Question: I am trying to create a twist effect (not rotate) for the blade but it doesn't work at all. In particular, I am trying to use 'glRotatef' function to rotate the axis and make it appear as blade is twisting.
Any help would be great.

'''
#include <GL/glut.h>
#include <math.h>
#include <stdio.h>
#include <stdlib.h>
#define PI 3.<PHONE>
static GLfloat lpos[] = { 0.0, 0.0, 4.0, 1.0 };
static GLfloat white[] = { 1.0, 1.0, 1.0, 1.0 };
static GLfloat black[] = { 0.0, 0.0, 0.0, 1.0 };
static GLfloat red[] = { 1.0, 0.0, 0.0, 1.0 };
static GLfloat yellow[] = { 1.0, 1.0, 0.0, 1.0 };
static float alpha = 0.0;
static float beta = PI / 6.0;
static float zoom = 10.0;
static bool lightSource = true;
float twistConstant = 0;
float rotateConstant = 0;
float numberOfObj = 3;
float numberOfTriangles = 1;
static GLdouble cpos[3];
void DrawTopTriangleSet(){
glMaterialfv(GL_FRONT, GL_EMISSION, black);
glMaterialfv(GL_BACK, GL_EMISSION, black);
glMaterialfv(GL_FRONT, GL_AMBIENT_AND_DIFFUSE, yellow);
glMaterialfv(GL_BACK, GL_AMBIENT_AND_DIFFUSE, yellow);
glBegin(GL_TRIANGLE_STRIP);
for (int i = 180; i >= 0; i = i - numberOfTriangles){
if (i > 90){
glPushMatrix();
glLoadIdentity();
glRotatef(i, 1, 0, 0);
glPopMatrix();
}
glNormal3f(0, sin(PI / 4 + twistConstant), cos(PI / 4 + twistConstant - PI / 4));
glVertex3f(i*PI / 180, 0, 0.5*sin(i*PI / 180));
glVertex3f(i*PI / 180, 0.5*sin(i*PI / 180), twistConstant*-sin(i*PI / 180));
}
glEnd();
}
void DrawBottomTriangleSet(){
glMaterialfv(GL_FRONT, GL_EMISSION, black);
glMaterialfv(GL_BACK, GL_EMISSION, black);
glMaterialfv(GL_FRONT, GL_AMBIENT_AND_DIFFUSE, yellow);
glMaterialfv(GL_BACK, GL_AMBIENT_AND_DIFFUSE, yellow);
glBegin(GL_TRIANGLE_STRIP);
for (int i = 180; i >= 0; i = i - numberOfTriangles){
if (i > 90){
glPushMatrix();
glLoadIdentity();
glRotatef(i, 1, 0, 0);
glPopMatrix();
}
glNormal3f(0, -sin(PI / 4 + twistConstant), cos(PI / 4 + twistConstant - PI / 4));
glVertex3f(i*PI / 180, -0.5*sin(i*PI / 180), twistConstant*sin(i*PI / 180));
glVertex3f(i*PI / 180, 0, 0.5*sin(i*PI / 180));
}
glEnd();
}
void DrawBackTriangleSet(){
glMaterialfv(GL_FRONT, GL_EMISSION, black);
glMaterialfv(GL_BACK, GL_EMISSION, black);
glMaterialfv(GL_FRONT, GL_AMBIENT_AND_DIFFUSE, yellow);
glMaterialfv(GL_BACK, GL_AMBIENT_AND_DIFFUSE, yellow);
glBegin(GL_TRIANGLE_STRIP);
for (int i = 180; i >= 0; i = i - numberOfTriangles){
if (i > 90){
glPushMatrix();
glLoadIdentity();
glRotatef(i, 1, 0, 0);
glPopMatrix();
}
glNormal3f(0, 5 * sin(PI - twistConstant), 5 * cos(PI - twistConstant));
glVertex3f(i*PI / 180, 0.5*sin(i*PI / 180), twistConstant*-sin(i*PI / 180));
glVertex3f(i*PI / 180, -0.5*sin(i*PI / 180), twistConstant*sin(i*PI / 180));
}
glEnd();
}
void DrawInsideTriangleSet(){
glMaterialfv(GL_FRONT, GL_EMISSION, black);
glMaterialfv(GL_BACK, GL_EMISSION, black);
glBegin(GL_TRIANGLE_STRIP);
for (int i = 180; i >= 0; i = i - numberOfTriangles){
if (i > 90){
glPushMatrix();
glLoadIdentity();
glRotatef(i, 1, 0, 0);
glPopMatrix();
}
glVertex3f(i*PI / 180, 0.5*sin(i*PI / 180), twistConstant*-sin(i*PI / 180));
glVertex3f(i*PI / 180, 0, 0.5*sin(i*PI / 180));
glVertex3f(i*PI / 180, -0.5*sin(i*PI / 180), twistConstant*sin(i*PI / 180));
}
glEnd();
}
void writemessage()
{
printf(" X => x++ <= Move light source in direction of +X
");
printf(" Y => y++ <= Move light source in direction of +Y
");
printf(" Z => z++ <= Move light source in direction of +Z
");
printf("
");
printf("^X => x-- <= Move light source in direction of -X
");
printf("^Y => y-- <= Move light source in direction of -Y
");
printf("^Z => z-- <= Move light source in direction of -Z
");
printf("
");
printf(" ^ => Move camera up
");
printf(" > => Move camera right
");
printf(" < => Move camera left
");
printf(" down arrow => Move camera down
");
printf("
");
printf(" t => More Twist
");
printf(" f => Less Twist
");
printf("
");
printf(" q => More Propeller
");
printf(" f => Less Propeller
");
printf("
");
printf(" w => More Triangles
");
printf(" s => Less Triangles
");
printf("
");
printf(" 0 => Toggling light source
");
printf("
");
printf(" r => Rotates Propeller
");
printf("
");
printf(" You can not move the light source when the light source is off !!!");
}
void reshape(int w, int h)
{
glViewport(0, 0, (GLsizei)w, (GLsizei)h);
glMatrixMode(GL_PROJECTION);
glLoadIdentity();
gluPerspective(45.0, (GLfloat)w / (GLfloat)h, 0.01, 20.0);
glMatrixMode(GL_MODELVIEW);
}
void display(void)
{
glClear(GL_COLOR_BUFFER_BIT | GL_DEPTH_BUFFER_BIT);
glLoadIdentity();
cpos[0] = zoom * cos(beta) * sin(alpha);
cpos[1] = zoom * sin(beta);
cpos[2] = zoom * cos(beta) * cos(alpha);
gluLookAt(cpos[0], cpos[1], cpos[2], 0.0, 0.0, 0.0, 0.0, 1.0, 0.0);
if (lightSource == true){
glLightfv(GL_LIGHT0, GL_POSITION, lpos);
glMaterialfv(GL_FRONT, GL_EMISSION, white);
glPushMatrix();
glTranslatef(lpos[0], lpos[1], lpos[2]);
glutSolidSphere(0.1, 10, 8);
glPopMatrix();
glMaterialfv(GL_FRONT, GL_EMISSION, black);
}
glRotatef(rotateConstant, 0, 0, 1);
for (int i = 0; i < numberOfObj; i++){
glPushMatrix();
glRotatef(i * 360 / numberOfObj, 0, 0, 1);
DrawTopTriangleSet();
DrawBottomTriangleSet();
DrawBackTriangleSet();
DrawInsideTriangleSet();
glPopMatrix();
}
// Cone
glMaterialfv(GL_FRONT, GL_EMISSION, black);
glMaterialfv(GL_BACK, GL_EMISSION, black);
glMaterialfv(GL_FRONT, GL_AMBIENT_AND_DIFFUSE, red);
glMaterialfv(GL_BACK, GL_AMBIENT_AND_DIFFUSE, red);
glPushMatrix();
glTranslated(0, 0, -1.5);
glutSolidCone(1, 2, 50, 50);
glPopMatrix();
// Back of Cone
glMaterialfv(GL_FRONT, GL_EMISSION, black);
glMaterialfv(GL_BACK, GL_EMISSION, black);
glMaterialfv(GL_FRONT, GL_AMBIENT_AND_DIFFUSE, red);
glMaterialfv(GL_BACK, GL_AMBIENT_AND_DIFFUSE, red);
glBegin(GL_POLYGON);
glNormal3f(0, 0, 1);
for (int i = 0; i <= 360; i++)
{
glVertex3f(cos(i*PI / 180) * 1, sin(i*PI / 180) * 1, -1.5);
}
glEnd();
glutSwapBuffers();
glFlush();
}
void keyboard(unsigned char key, int x, int y)
{
switch (key) {
case 27:
exit(0);
break;
case 'x':
if (lightSource == true)
lpos[0] = lpos[0] + 0.2;
glutPostRedisplay();
break;
case 'X':
if (lightSource == true)
lpos[0] = lpos[0] - 0.2;
glutPostRedisplay();
break;
case 'y':
if (lightSource == true)
lpos[1] = lpos[1] + 0.2;
glutPostRedisplay();
break;
case 'Y':
if (lightSource == true)
lpos[1] = lpos[1] - 0.2;
glutPostRedisplay();
break;
case 'z':
if (lightSource == true)
lpos[2] = lpos[2] + 0.2;
glutPostRedisplay();
break;
case 'Z':
if (lightSource == true)
lpos[2] = lpos[2] - 0.2;
glutPostRedisplay();
break;
case '+':
if (zoom != 1.5)zoom = zoom - 0.5;
glutPostRedisplay();
break;
case '-':
if (zoom != 15)zoom = zoom + 0.5;
glutPostRedisplay();
break;
case '0':
if (lightSource == true){
glDisable(GL_LIGHT0);
lightSource = false;
}
else{
glEnable(GL_LIGHT0);
lightSource = true;
}
glutPostRedisplay();
break;
case 't':
if (twistConstant <= PI/4){
twistConstant = twistConstant + 0.05;
glutPostRedisplay();
}
break;
case 'f':
if (twistConstant >= 0){
twistConstant = twistConstant - 0.05;
glutPostRedisplay();
}
break;
case 'r':
rotateConstant = rotateConstant + 2;
glutPostRedisplay();
break;
case 'q':
if (numberOfObj <= 6){
numberOfObj++;
glutPostRedisplay();
}
break;
case 'a':
if (numberOfObj >= 0){
numberOfObj--;
glutPostRedisplay();
}
break;
case 's':
if (numberOfTriangles <90){
numberOfTriangles++;
glutPostRedisplay();
}
break;
case 'w':
if (numberOfTriangles > 1){
numberOfTriangles--;
glutPostRedisplay();
}
break;
default:
break;
}
}
void specialkey(GLint key, int x, int y)
{
switch (key) {
case GLUT_KEY_RIGHT:
alpha = alpha + PI / 180;
if (alpha > 2 * PI) alpha = alpha - 2 * PI;
glutPostRedisplay();
break;
case GLUT_KEY_LEFT:
alpha = alpha - PI / 180;
if (alpha < 0) alpha = alpha + 2 * PI;
glutPostRedisplay();
break;
case GLUT_KEY_UP:
if (beta < 0.45*PI) beta = beta + PI / 180;
glutPostRedisplay();
break;
case GLUT_KEY_DOWN:
if (beta > -0.05*PI) beta = beta - PI / 180;
glutPostRedisplay();
break;
default:
break;
}
}
int main(int argc, char** argv)
{
writemessage();
glutInit(&argc, argv);
glutInitDisplayMode(GLUT_DOUBLE | GLUT_RGB | GLUT_DEPTH);
glutInitWindowSize(1200, 800);
glutInitWindowPosition(0, 0);
glutCreateWindow(argv[0]);
glClearColor(0.0, 0.0, 0.0, 0.0);
glEnable(GL_DEPTH_TEST);
glShadeModel(GL_SMOOTH);
glEnable(GL_LIGHTING);
glLightModeli(GL_LIGHT_MODEL_TWO_SIDE, GL_TRUE);
glEnable(GL_LIGHT0);
glMatrixMode(GL_MODELVIEW);
glLoadIdentity();
gluLookAt(0.0, 5.0, 10.0, 0.0, 1.0, 0.0, 0.0, 1.0, 0.0);
glutDisplayFunc(display);
glutReshapeFunc(reshape);
glutKeyboardFunc(keyboard);
glutSpecialFunc(specialkey);
glutMainLoop();
return 0;
}
'''
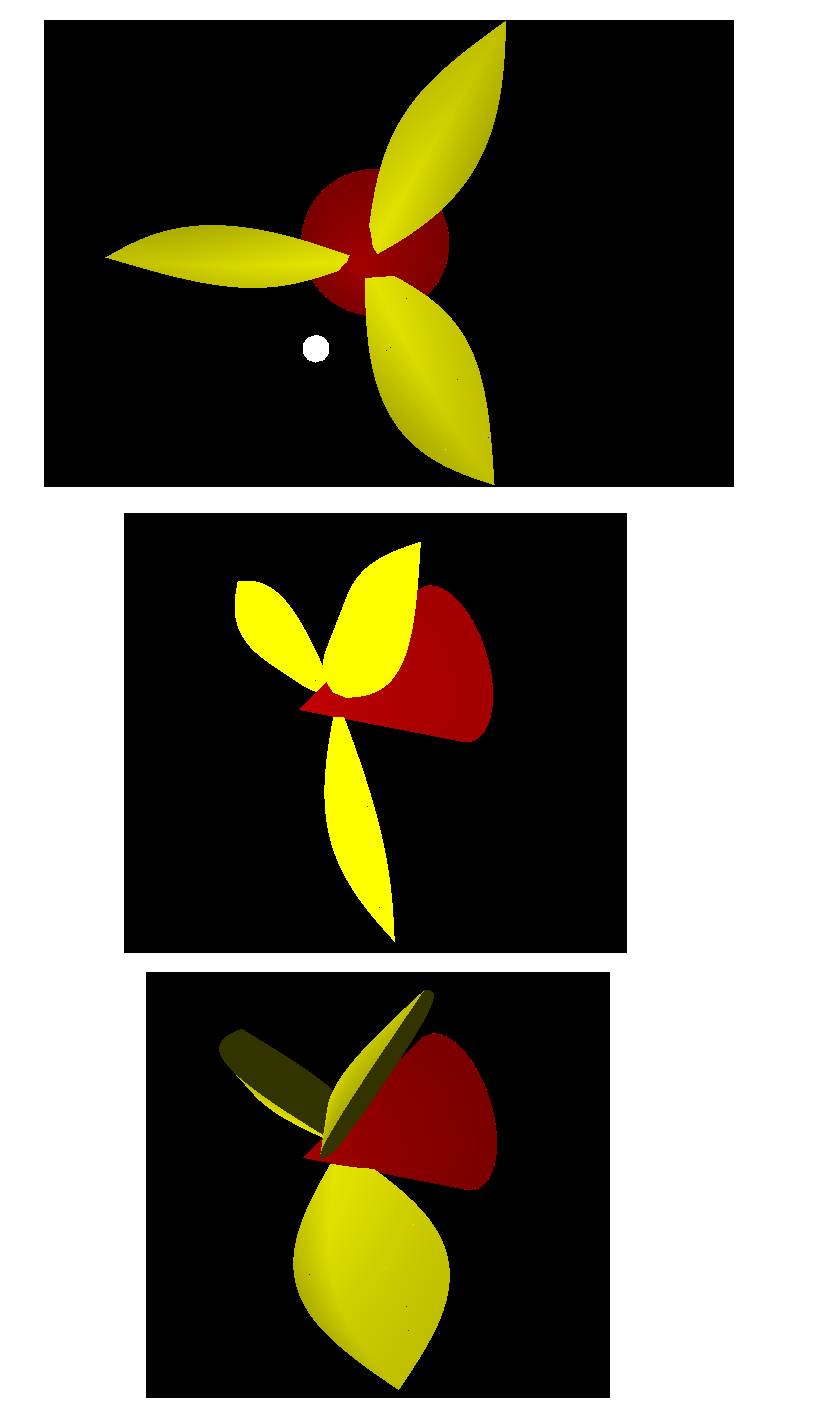
Answer: There's only a limited set of OpenGL calls that are valid between 'glBegin()' and 'glEnd()'. Commands that modify the current transformation are not among them. The full list of valid calls, copied from the <URL>:
> Only a subset of GL commands can be used between glBegin and glEnd. The commands are glVertex, glColor, glSecondaryColor, glIndex, glNormal, glFogCoord, glTexCoord, glMultiTexCoord, glVertexAttrib, glEvalCoord, glEvalPoint, glArrayElement, glMaterial, and glEdgeFlag. Also, it is acceptable to use glCallList or glCallLists to execute display lists that include only the preceding commands. If any other GL command is executed between glBegin and glEnd, the error flag is set and the command is ignored.
Whenever something does not work as expected with your OpenGL calls, you should try calling 'glGetError()' to see if it flags any errors. In this case, you would see 'GL_INVALID_OPERATION' errors for the invalid calls.
Since you can't change the transformation in the middle of a primitive, it's best to simply apply the rotation needed for the twisting effect to your points as you calculate them. Say you want a twist around the x-axis, and you calculated 'x', 'y' and 'z' without the twist, you would then use something like:
'''
float twistAng = someFactor * x;
float twistCos = cos(twistAng);
float twistSin = sin(twistAng);
float yTwisted = twistCos * y - twistSin * z;
float zTwisted = twistSin * y + twistCos * z;
'''
Then you use '(x, yTwisted, zTwisted)' as your vertex.